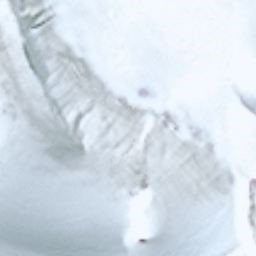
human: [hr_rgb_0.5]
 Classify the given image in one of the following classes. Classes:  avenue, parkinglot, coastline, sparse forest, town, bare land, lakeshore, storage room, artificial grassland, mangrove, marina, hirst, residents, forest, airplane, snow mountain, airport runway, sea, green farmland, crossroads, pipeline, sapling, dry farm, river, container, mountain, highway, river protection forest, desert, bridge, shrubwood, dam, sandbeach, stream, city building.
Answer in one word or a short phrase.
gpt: snow mountain